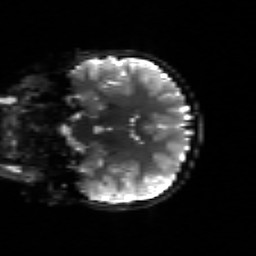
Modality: sbref
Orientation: coronal
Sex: male
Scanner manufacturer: siemens
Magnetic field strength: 3 T
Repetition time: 5 s
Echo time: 0.071 s